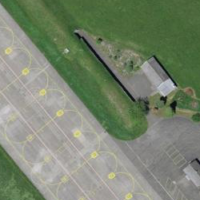
EUNIS habitat code: 57
Species observed at this site:
Hippophae rhamnoides